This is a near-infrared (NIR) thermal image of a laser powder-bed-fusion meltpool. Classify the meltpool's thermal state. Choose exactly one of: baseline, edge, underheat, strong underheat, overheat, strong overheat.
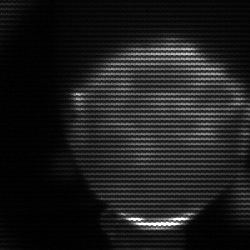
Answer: edge